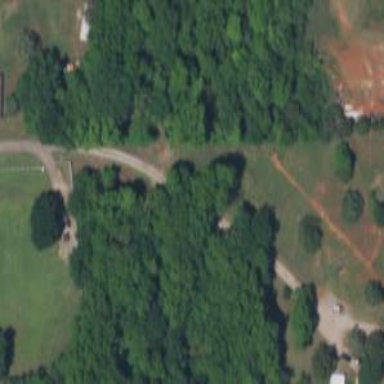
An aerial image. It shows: Driveway leading to service road.